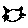
Label: cat